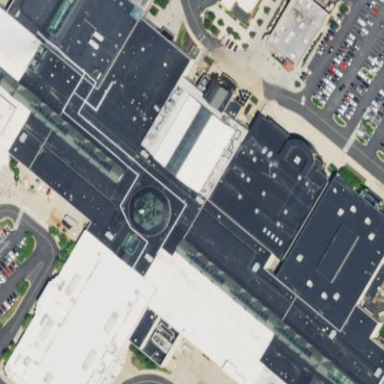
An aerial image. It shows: Retail building in mall.